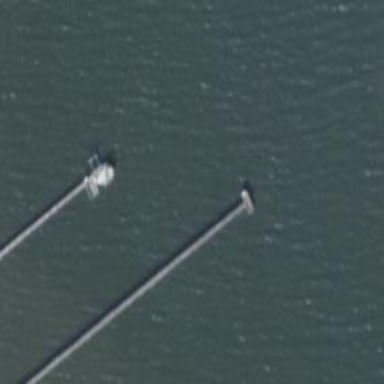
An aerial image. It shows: Man-made pier.